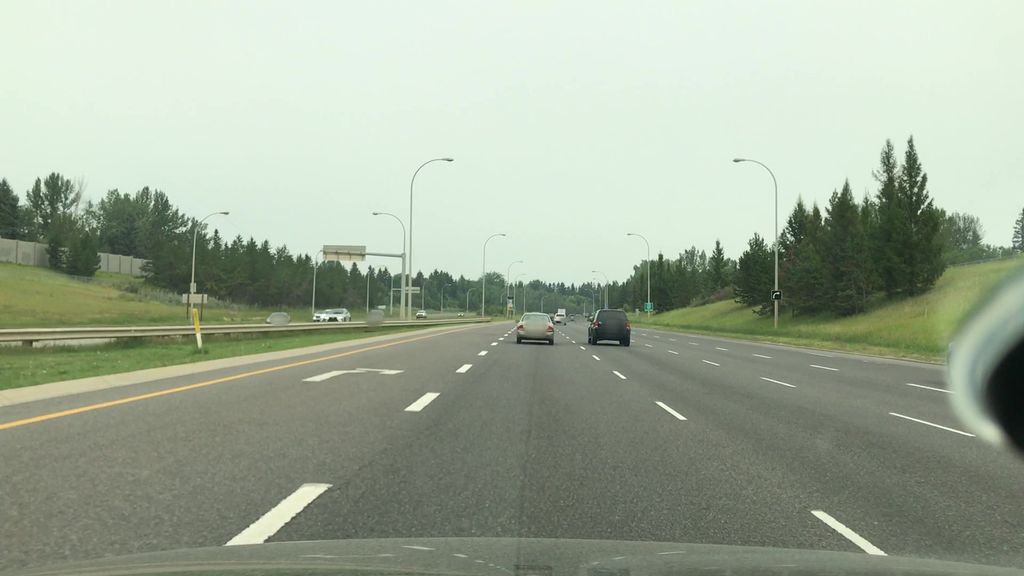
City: edmonton